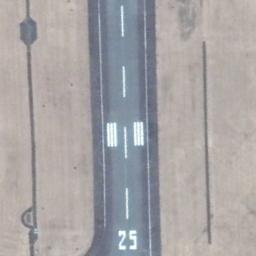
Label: runway